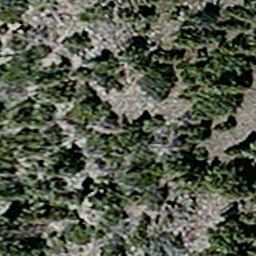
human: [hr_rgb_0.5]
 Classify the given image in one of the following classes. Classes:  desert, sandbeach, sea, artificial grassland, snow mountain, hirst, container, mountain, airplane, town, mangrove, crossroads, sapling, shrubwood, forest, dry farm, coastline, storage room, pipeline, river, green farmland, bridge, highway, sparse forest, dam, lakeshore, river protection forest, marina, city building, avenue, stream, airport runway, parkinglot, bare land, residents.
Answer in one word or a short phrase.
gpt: sparse forest